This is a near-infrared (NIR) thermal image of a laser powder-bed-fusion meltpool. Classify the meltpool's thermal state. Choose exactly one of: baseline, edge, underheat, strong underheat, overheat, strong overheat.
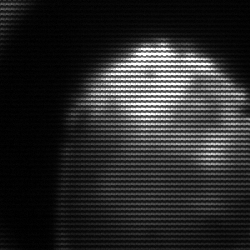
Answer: edge